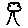
Label: tree